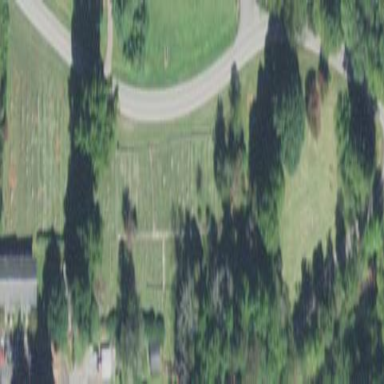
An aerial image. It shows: Cemetery.